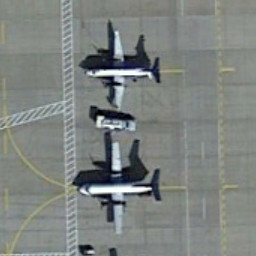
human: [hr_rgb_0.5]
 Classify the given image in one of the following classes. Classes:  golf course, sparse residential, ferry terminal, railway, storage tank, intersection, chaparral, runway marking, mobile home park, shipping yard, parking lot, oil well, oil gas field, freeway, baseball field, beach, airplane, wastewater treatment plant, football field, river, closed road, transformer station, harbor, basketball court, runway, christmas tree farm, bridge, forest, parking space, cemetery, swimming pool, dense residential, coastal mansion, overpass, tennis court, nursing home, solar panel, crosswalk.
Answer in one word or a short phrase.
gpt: airplane